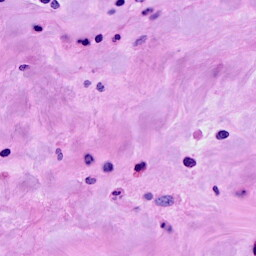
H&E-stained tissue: Breast